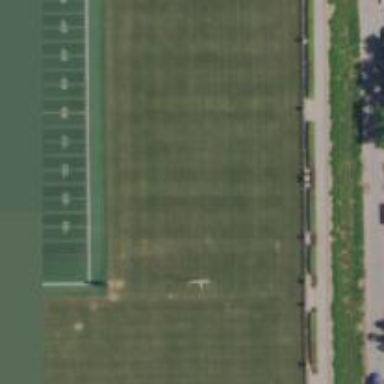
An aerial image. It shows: Pitch for American football with artificial turf surface.